Interaction volume radius: 5 \u00c5
Interaction volume height: 15 \u00c5
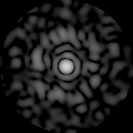
Disorder parameter: 0.8544